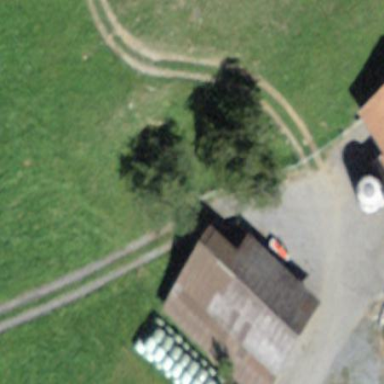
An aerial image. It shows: Shed building.